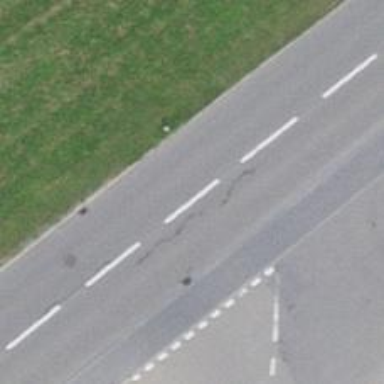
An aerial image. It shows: There is primary highway with cycle track on the left side.